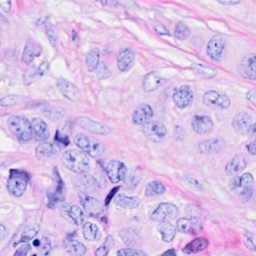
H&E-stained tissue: Breast